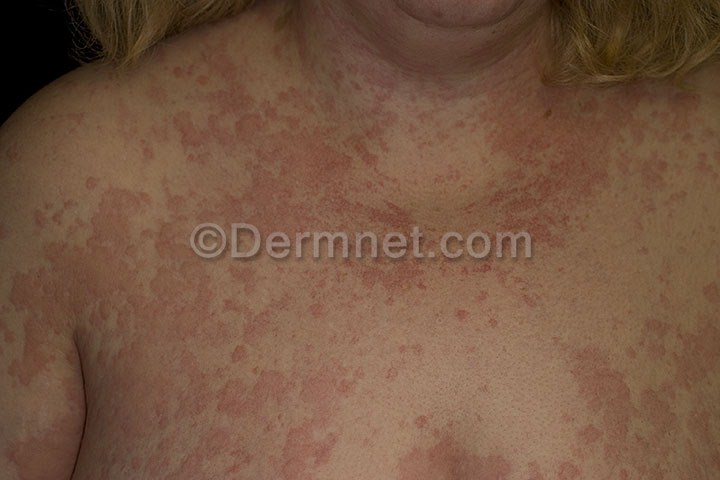
Disease: Urticaria Hives